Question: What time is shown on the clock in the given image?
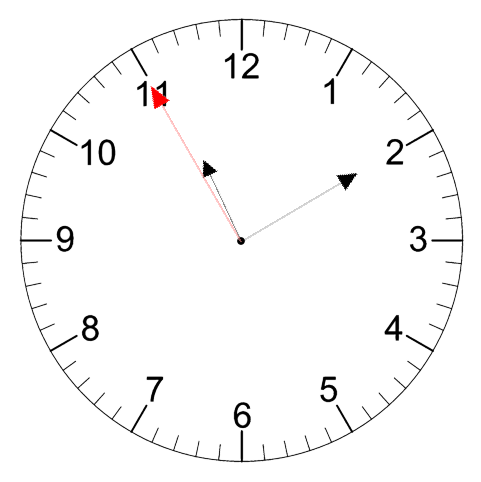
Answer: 11:09:55